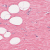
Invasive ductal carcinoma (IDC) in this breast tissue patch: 0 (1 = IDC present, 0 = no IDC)